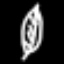
Label: leaf